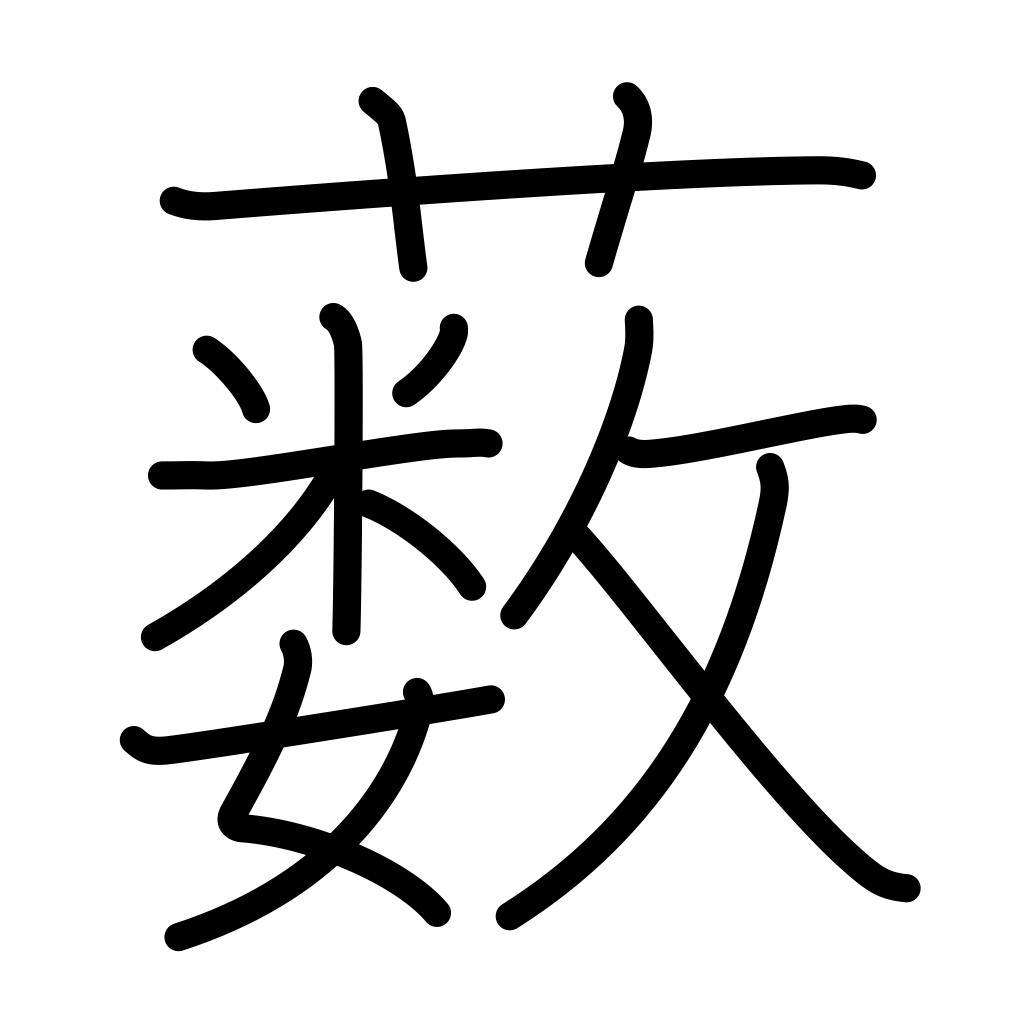
Meaning: thicket, bush, underbrush, grove